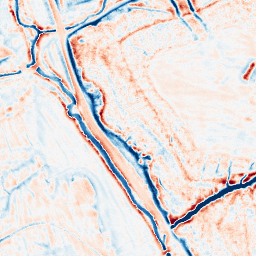
Category: edge_preserving
Decomposition family: bilateral
Decomposition parameters: d: 15
sigma_color: 150
sigma_space: 100
Upsampling method: quartic
Upsampling parameters: scale: 4
Upsampling scale: 4